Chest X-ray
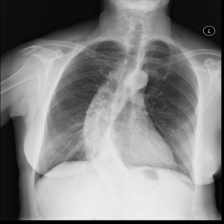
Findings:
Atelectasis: negative
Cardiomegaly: negative
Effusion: negative
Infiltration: negative
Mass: negative
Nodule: negative
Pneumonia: negative
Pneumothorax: negative
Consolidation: negative
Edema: negative
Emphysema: negative
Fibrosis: negative
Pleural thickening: negative
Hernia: negative